Question: I have a basket (an array) in my PHP form, where users can add their selected movies to it.
The image below, may show the situation better:

As can be seen in the image, user can click on the garbage image to remove a movie from the list. Now, the problem is that if he/she would like to re-add this removed film to the selected list again, the message is shown , while it should be shown ONLY IF the movie is not in the list NOW!
This is my code (form.php):
'''
<script type="text/javascript">
var master_basket = new Array();
var selectedMovies = {};
$(document).ready(function () {
/// SOME CODES UNRELATED TO MY QUESTION ....
function get_index_of_item(movie_name) {
for (var i = 0; i < master_basket.length; i++) {
if (master_basket[i].movie_name === movie_name){
return i;
}
}
return -1;
}
function addToBasket(item) {
master_basket.push(item);
showBasketObjects();
}
function showBasketObjects() {
$("#basket_content").empty();
$.each(master_basket, function(k,v) {
var name_and_year = v.movie_name;
console.log(v.movie_name);
console.log(v.movie_year);
$("#basket_content").append("<div class='item_list'>" + v.movie_name + "<a class='remove_link' href='" + name_and_year + "'><img width='20' src='http://i61.tinypic.com/4n9tt.png'></a></div>");
});
$(".remove_link").on('click', function (e) {
var name_year = $(this).attr("href");
console.log(name_year);
var index = get_index_of_item(name_year[0]);
console.log(index);
if (index !== -1) {
master_basket.splice(index, 1);
console.log(master_basket);
$(this).closest('.item_list').remove();
} else {
console.log("DEBUG: NO ITEM IN THE LIST");
}
return false;
});
}
'''
and this is my searchfilm.php:
'''
<?php
// QUERY DB
while ($row = $query->fetch(PDO::FETCH_ASSOC)):
?>
<tr>
<td><img class='imdbImage' id="image" src='imdbImage.php?url=<?php echo $row['posterLink']; ?>' alt="" /></td>
<td><label id='year'><?php echo $row['year']; ?> </label></td>
<td><a href="http://www.imdb.com/title/<?php echo urlencode($row['ImdbId']); ?>"><?php echo $row['movieName']; ?></a></td>
<td><a href="javascript:addmovie('<?php echo $row['movieName'], "_", $row['year']; ?>')" class="add">Add to list</a></td>
</tr>
<?php
endwhile;
?>
<script type="text/javascript">
function addmovie(movieName) {
var obj = {
"movie_name":movieName
};
var index = parent.window.opener.get_index_of_item(movieName);
if(index === -1) {
parent.window.opener.addToBasket(obj);
} else {
alert("This movie is already in the selected list");
}
}
</script>
'''
Could someone kindly help me know how to fix it?
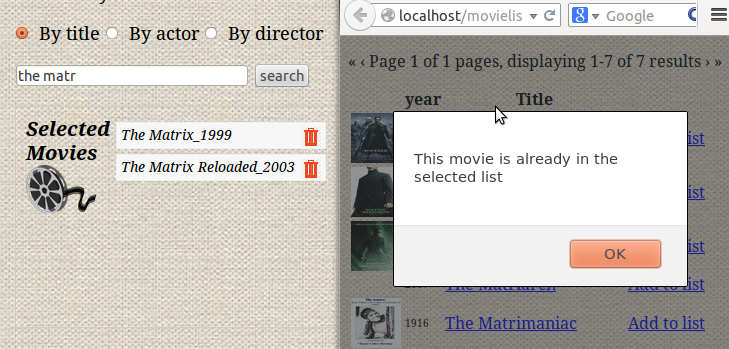
Answer: Your '.indexOf()' search is looking for a string of '"The Matrix_1999"', but the basket doesn't hold strings. It holds objects with all the movie info. So your '.indexOf()' was returning '-1'.
You need a function that will search for the right object in the basket based on the name and year that you give it.
Also, there's no need to add the name/year as properties to the basket.
'''
var master_basket = new Array();
/*** This will receive the movie name/year,
and return the index or -1 if not found ***/
function get_index_of_item(movie_name, movie_year) {
for (var i = 0; i < master_basket.length; i++) {
if (master_basket[i].movie_name == movie_name &&
master_basket[i].movie_year == movie_year {
return i;
}
}
return -1;
}
function addToBasket(item) {
master_basket.push(item);
showBasketObjects();
}
// We need to pass along the movie name and year so it can be used to
// fetch the right index from the array.
function showBasketObjects() {
$("#basket_content").empty();
$.each(master_basket, function(k, v) {
var name_and_year = v.movie_name + "_" + v.movie_year;
$("#basket_content").append("<div class='item_list'>" +
v.movie_name +
"<a class='remove_link' href='" +
name_and_year +
"'><img width='20' src='http://i61.tinypic.com/4n9tt.png'></a></div>");
});
$(".remove_link").on('click', function (e) {
// Split the 'href' on the '_' character to get the name and year
var name_year = $(this).attr("href").split("_");
// The split gave us an Array. The name is at the first index,
// and the year is at the second
var index = get_index_of_item(name_year[0], name_year[1]);
// We check to see if it returned '-1', and if not, we remove it
if (index !== -1) {
master_basket.splice(index, 1);
console.log(master_basket);
$(this).closest('.item_list').remove();
} else {
console.log("DEBUG: For some reason it was not in the list");
}
return false;
});
}
'''
---
'''
// I think the 'movieName' is getting '"The Matrix_1999"', so split it on '"_"'
function addmovie(movieName) {
var name_and_year = movieName.split("_");
var obj = {
"movie_name":name_and_year[0],
"movie_year":name_and_year[1]
};
// Use the function to see if the item is already in the list
var index = parent.window.opener.get_index_of_item(movieName, year);
// If it returned '-1', we can add it.
if(index === -1) {
parent.window.opener.addToBasket(obj);
} else {
alert("This movie is already in the selected list");
}
}
'''